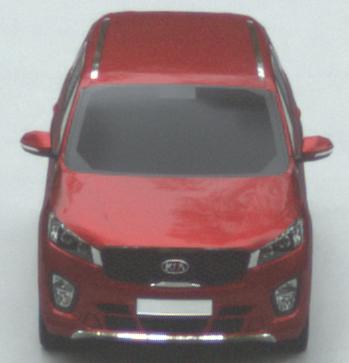
Make: KIA
Model: Sorento 2.2 CRDi
Detailed model: Sorento (UM)
Model produced from: 2015/03
Model produced until: 2017/10
Doors: 5
Color: red
Road condition: dry road
Daytime: morning or afternoon
Contrast: low contrast